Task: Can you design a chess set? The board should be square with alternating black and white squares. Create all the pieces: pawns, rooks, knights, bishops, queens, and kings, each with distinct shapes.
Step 3988:
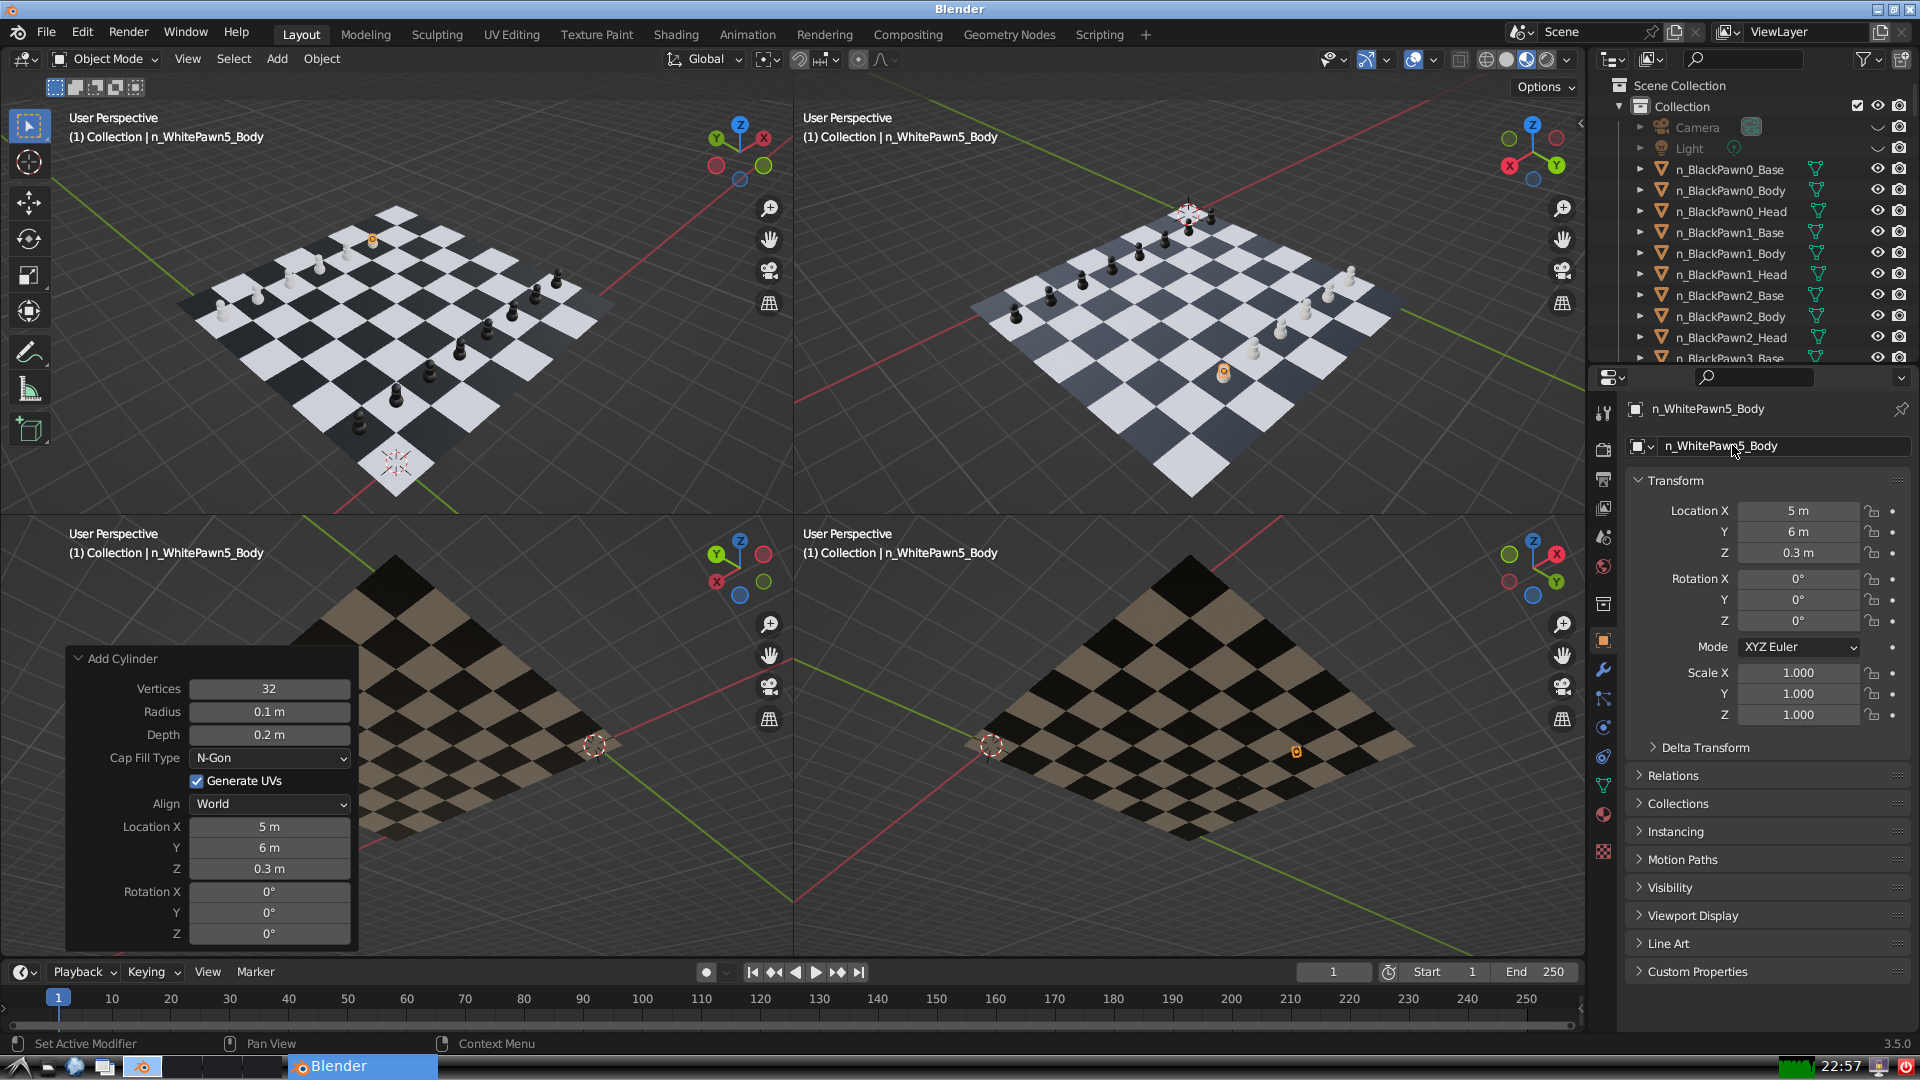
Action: {"mouse_move": [1603, 815]}